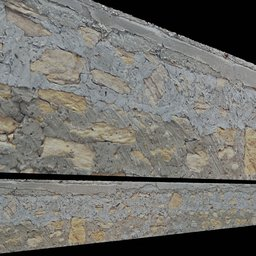
Label: architecture